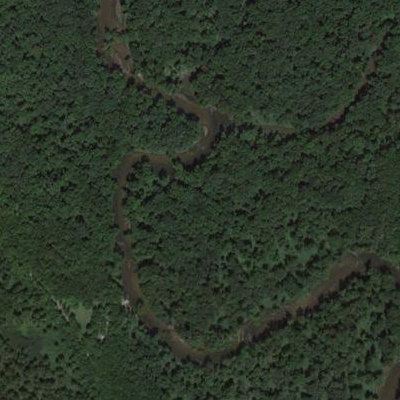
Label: Forest